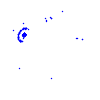
Particle: pion